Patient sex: F
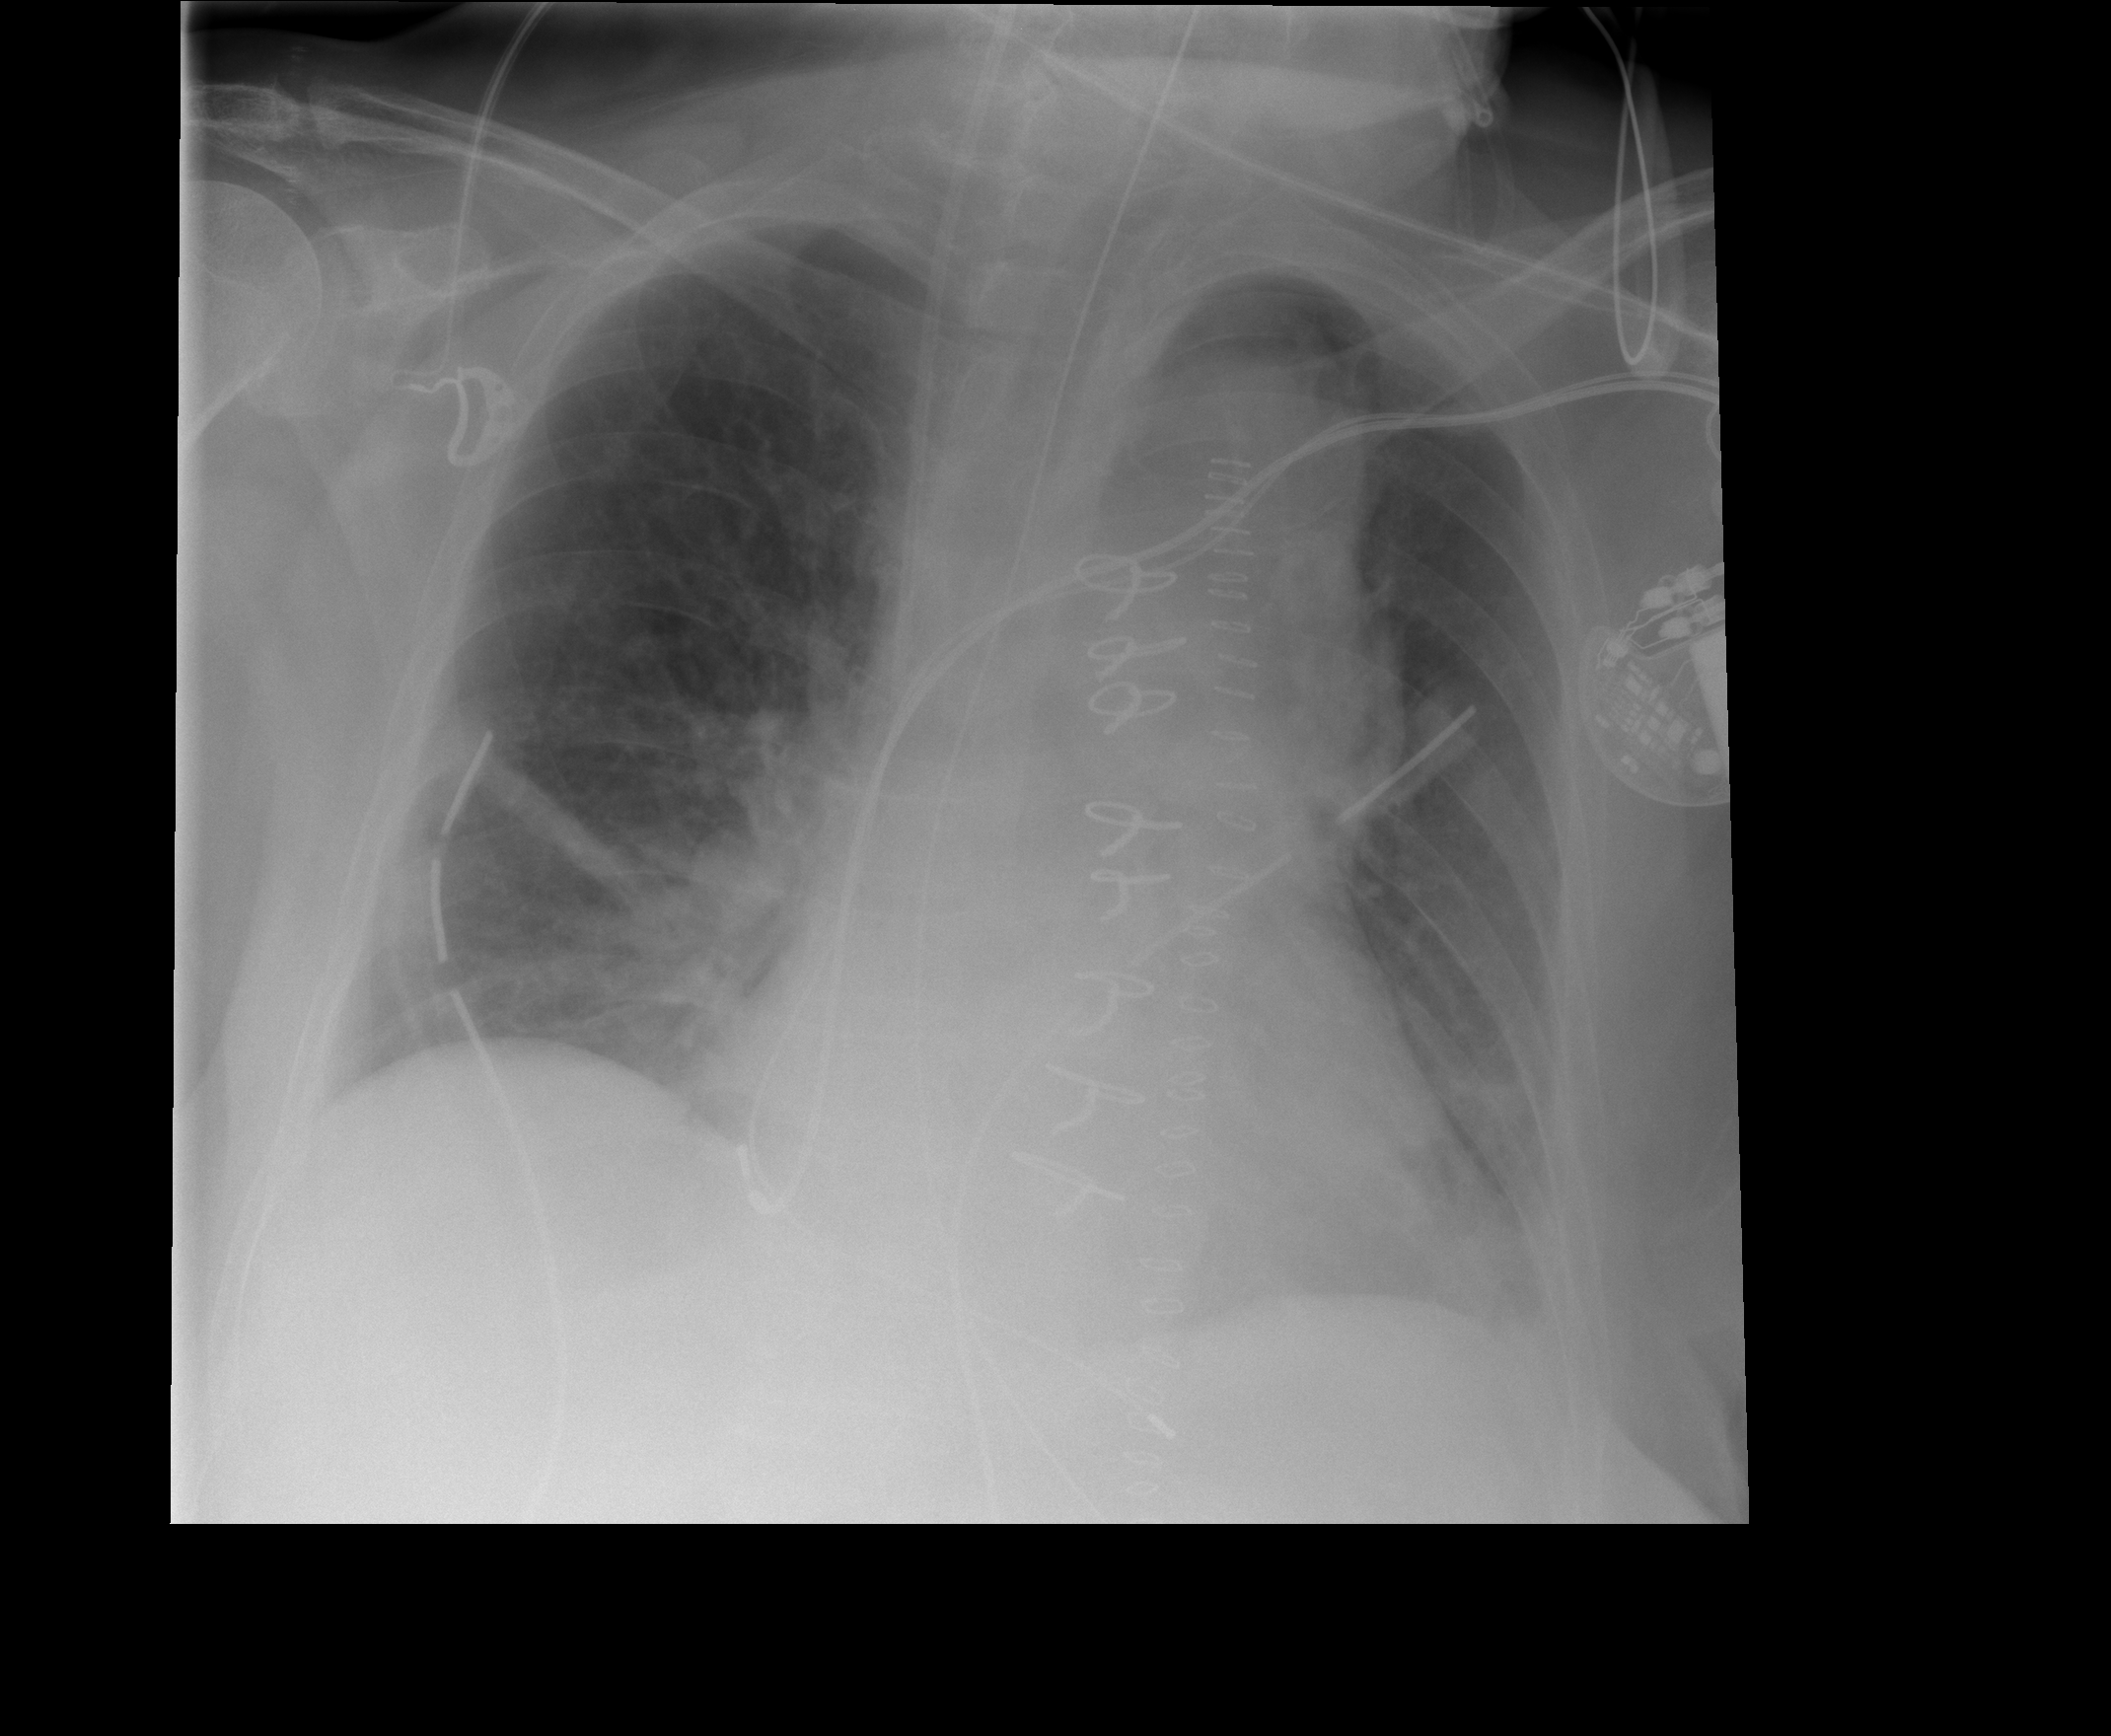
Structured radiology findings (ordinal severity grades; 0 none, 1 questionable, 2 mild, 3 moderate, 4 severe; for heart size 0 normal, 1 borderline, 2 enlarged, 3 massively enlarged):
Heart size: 2
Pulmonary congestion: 1
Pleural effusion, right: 2
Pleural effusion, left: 2
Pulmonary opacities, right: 0
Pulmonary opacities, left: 0
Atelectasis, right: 2
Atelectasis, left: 2